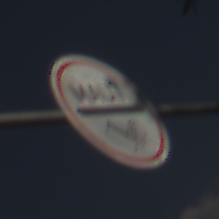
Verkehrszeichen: MautflichtigeStrecke
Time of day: MorningAfternoon
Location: Outdoor (Nature)
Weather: PartlyCloudy
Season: NotSpecified
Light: Natural